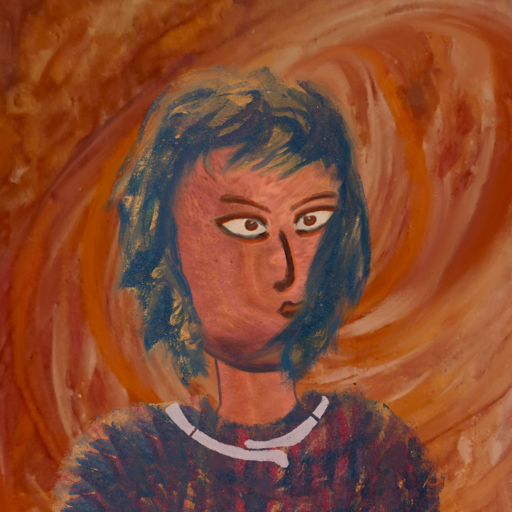
Background: Pious_Lady, Head And Neck Side: Mother_And_Son_Mother, Face Side: Roy_Bahadur, Bust: In_The_Sun, Hair Side: In_The_Sun, Head Accessory: Blank, Second Necklace: Blank, Necklace: Hypocrite_2, Baby: Blank